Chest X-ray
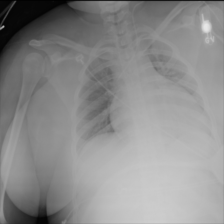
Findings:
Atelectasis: negative
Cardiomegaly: negative
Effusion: negative
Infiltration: negative
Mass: negative
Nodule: negative
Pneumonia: negative
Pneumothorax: negative
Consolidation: negative
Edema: negative
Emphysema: negative
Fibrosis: negative
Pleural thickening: negative
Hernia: negative